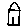
Label: house